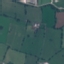
Land use / land cover: Pasture